Question: I'm a newbie to Django and started learning it last week. My question is I have a web page which has an input text box and a submit button. entered in the next web page (redirecting page) which has been entered in the text box after pressing the submit button in Django.

I have tried the following:
> views.py
'''
#View for the initial page
def index(request):
return render( request, 'index.html')
#View for the Redirecting page -- This is where I want to catch the text box input
def results(request):
inp_value = request.GET.get('text_search', 'This is a default value')
context = {'inp_value': inp_value}
return render( request, 'results.html', context)
'''
> forms.py
'''
from django import forms
class TextForm(forms.Form):
text_search = forms.CharField(label='Text Search', max_length=100)
'''
> index.html
'''
<form action="/searcher/results/" method="get">
<label for="results">Enter a string: </label>
<input id="results" type="text" name="results" value="{{ search_results }}">
<input type="submit" value="submit">
</form>
'''
Can anyone point out why I'm not able to get the value of the textbox?
Thanks in Advance
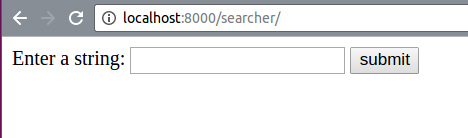
Answer: 'request.GET' key is the name of the input. So, in your case, since you want the value of '<input type="text" name="results">' you should get that value from 'request.GET.get('results')'.
However, there is also a '{{ search_results }}' value that it's not get rendered from your 'index' view. Thus, it will always be null.
'''
def results(request):
inp_value = request.GET.get('results', 'This is a default value')
context = {'inp_value': inp_value}
return render( request, 'results.html', context)
'''